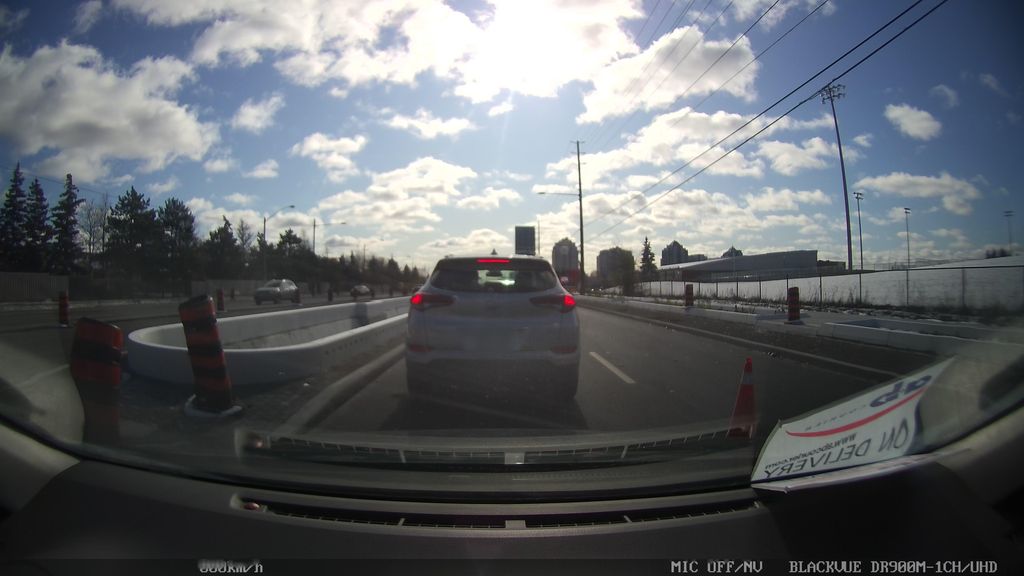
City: toronto